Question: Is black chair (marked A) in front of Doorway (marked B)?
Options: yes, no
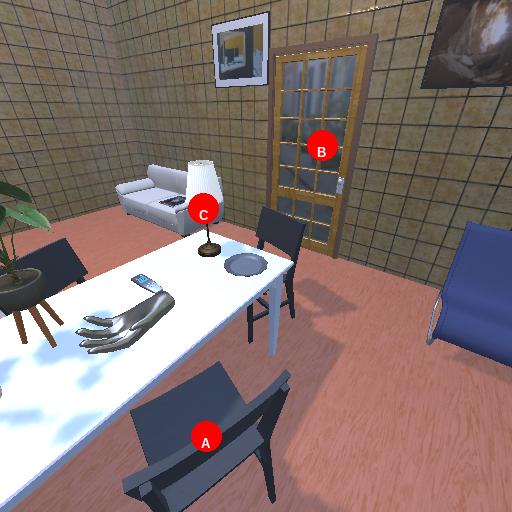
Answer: yes